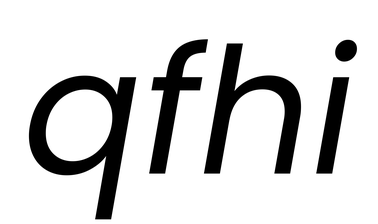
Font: Poppins-Italic